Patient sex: F
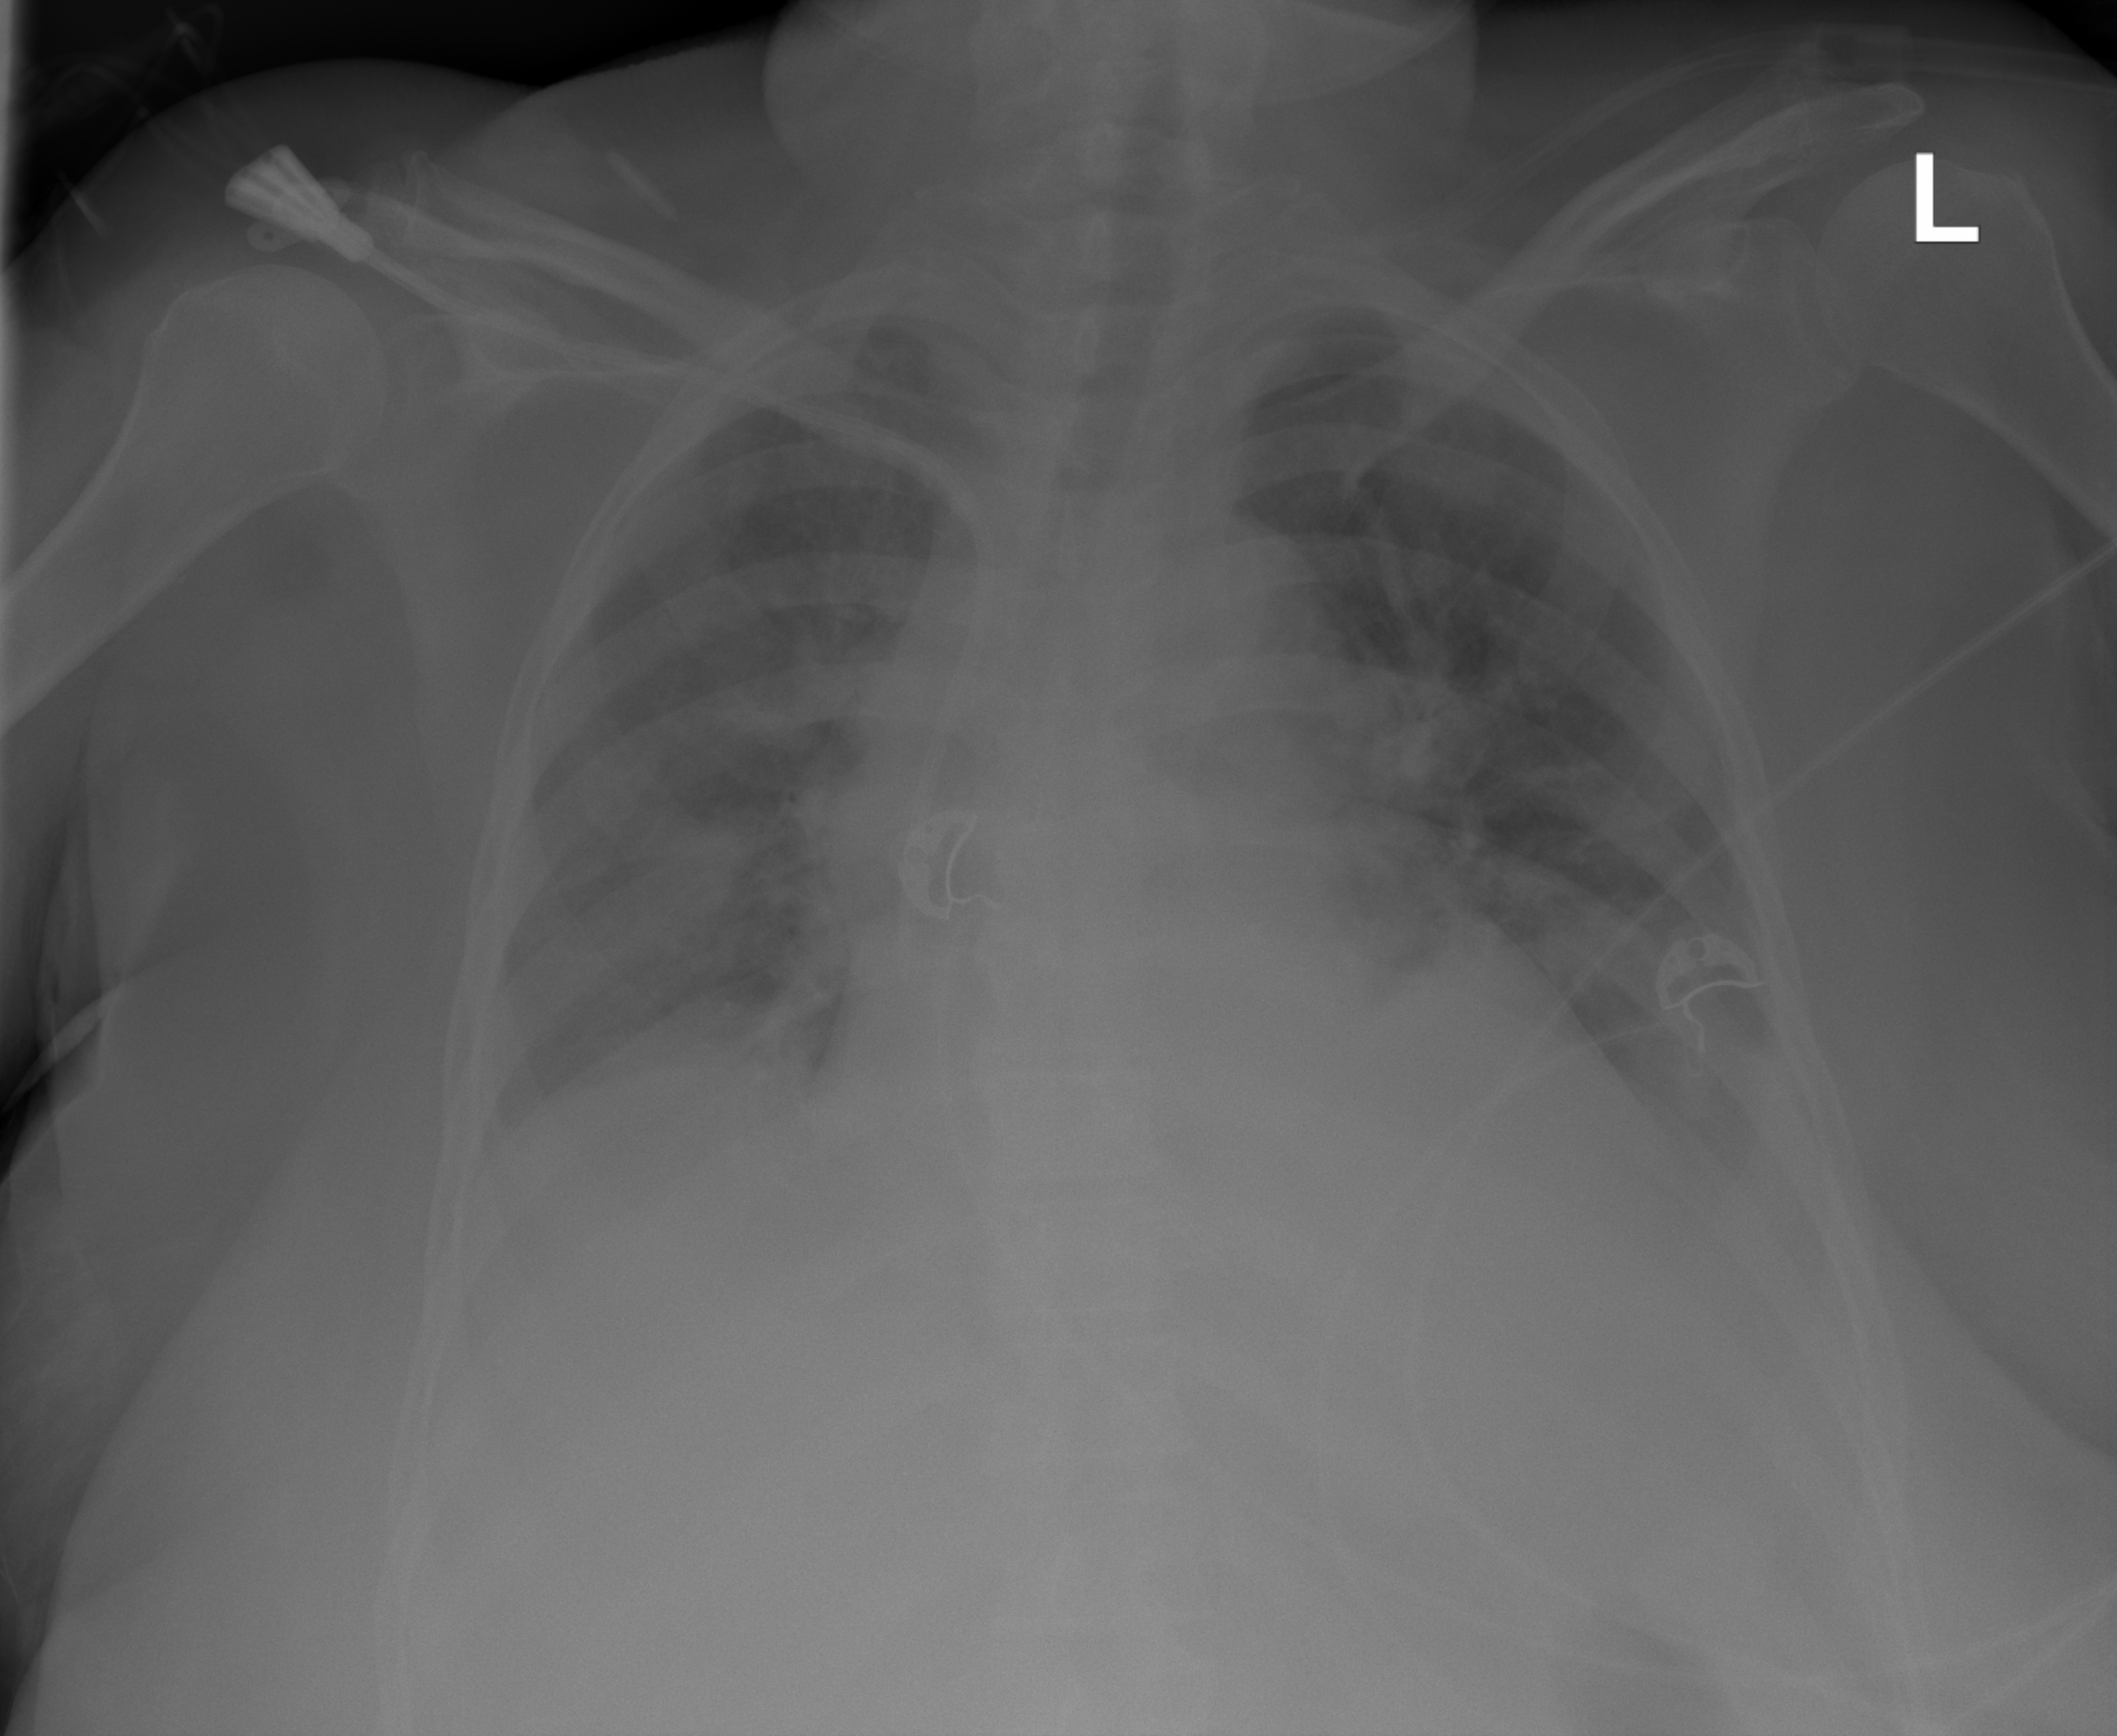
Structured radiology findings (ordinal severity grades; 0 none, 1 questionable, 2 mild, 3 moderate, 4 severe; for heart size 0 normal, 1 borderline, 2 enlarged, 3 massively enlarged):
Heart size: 0
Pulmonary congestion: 3
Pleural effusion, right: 2
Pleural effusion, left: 2
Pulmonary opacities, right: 2
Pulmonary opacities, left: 2
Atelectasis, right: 0
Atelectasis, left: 2